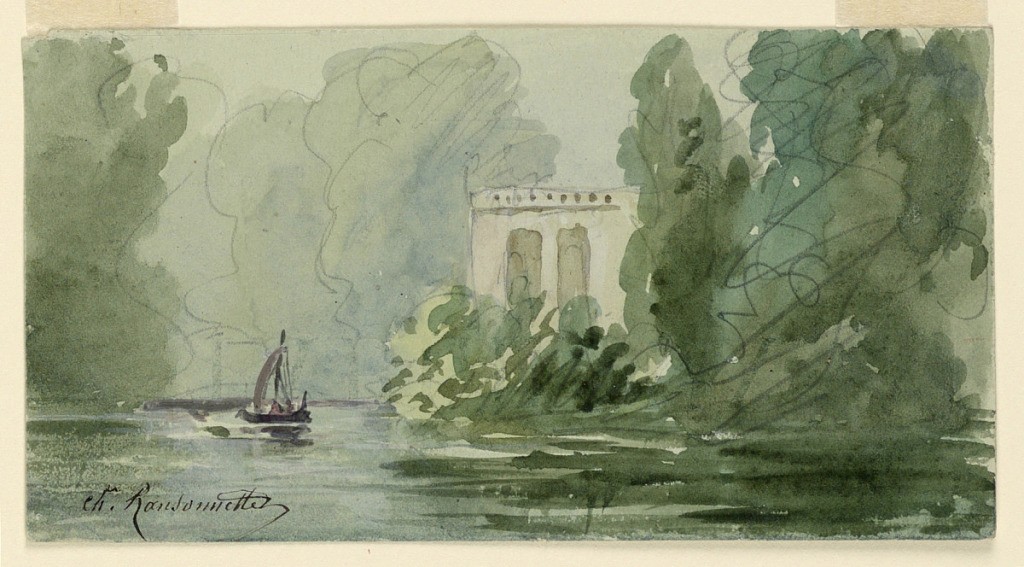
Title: Imaginary Landscape
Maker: Charles Nicolas Ransonnette, French, 1793 - 1877
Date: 1850-1875
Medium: Graphite, brush and watercolor on light green paper
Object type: Drawing
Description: View in a park with a sailing boat upon water. A part of a fantastic structure is shown.